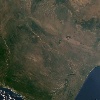
Label: land